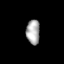
Tissue: lung
Cell type: Fibroblasts
Senescence score: 0.5589
Nuclear area (px): 331
Mean DAPI intensity: 167.381